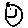
Label: smiley face